Question: I've made a div, with 4 svg lines in it.
When hovering the div, the x- and y-axis changes using transition and transform.
Everything works fine, got it working but when i leave the mouse from the hover field, the svg line stays just a couple pixels in screen.

Check the example at the bottom of the page..
Any explanations/solutions will be very appreciated.
'''
<div class="blok">
<svg width="200" height="100">
<line class="left" x1="0" y1="0" x2="0" y2="-100"/>
<line class="bottom" x1="-200" y1="100" x2="0" y2="100"/>
<line class="right" x1="200" y1="100" x2="200" y2="200"/>
<line class="top" x1="200" y1="0" x2="400" y2="0"/>
</svg>
</div>
'''
'''
.blok{
width: 200px;
height: 100px;
position: relative;
overflow: hidden;
background: #ddd;
}
svg {
position: absolute;
top: 0;
left: 0;
}
svg line {
stroke-width: 10;
stroke: #000;
fill: none;
}
svg line.top, line.bottom {
stroke-dasharray: 200;
-webkit-transition: -webkit-transform .2s ease-out;
transition: transform .2s ease-out;
}
svg line.left, line.right {
stroke-dasharray: 100;
-webkit-transition: -webkit-transform .1s ease-out;
transition: transform .1s ease-out;
}
svg line.top{
-webkit-transition-delay: 0s;
transition-delay: 0s;
}
svg line.right{
-webkit-transition-delay: .2s;
transition-delay: .2s;
}
svg line.bottom{
-webkit-transition-delay: .3s;
transition-delay: .3s;
}
svg line.left{
-webkit-transition-delay: .5s;
transition-delay: .5s;
}
.blok:hover svg line.left {
-webkit-transform: translateY(100px);
transform: translateY(100px);
-webkit-transition-delay: 0s;
transition-delay: 0s;
}
.blok:hover svg line.bottom {
-webkit-transform: translateX(200px);
transform: translateX(200px);
-webkit-transition-delay: .1s;
transition-delay: .1s;
}
.blok:hover svg line.right {
-webkit-transform: translateY(-100px);
transform: translateY(-100px);
-webkit-transition-delay: .3s;
transition-delay: .3s;
}
.blok:hover svg line.top {
-webkit-transform: translateX(-200px);
transform: translateX(-200px);
-webkit-transition-delay: .4s;
transition-delay: .4s;
}
'''
<URL>
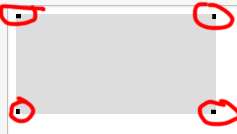
Answer: Try starting the lines from outside the svg
'''
<div class="blok">
<svg width="200" height="100">
<line class="left" x1="0" y1="-5" x2="0" y2="-100"/>
<line class="bottom" x1="-205" y1="100" x2="0" y2="100"/>
<line class="right" x1="200" y1="105" x2="200" y2="205"/>
<line class="top" x1="205" y1="0" x2="400" y2="0"/>
</svg>
</div>
'''
<URL>